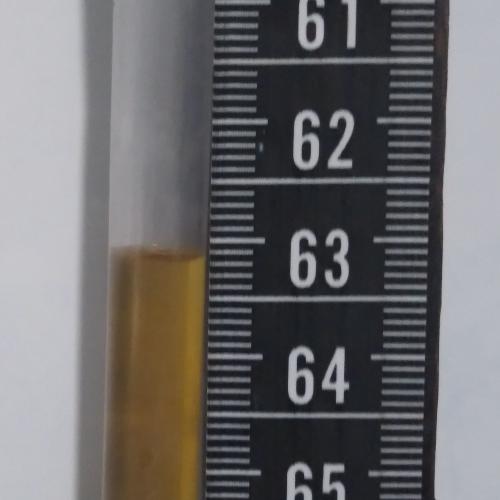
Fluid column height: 63.1 cm